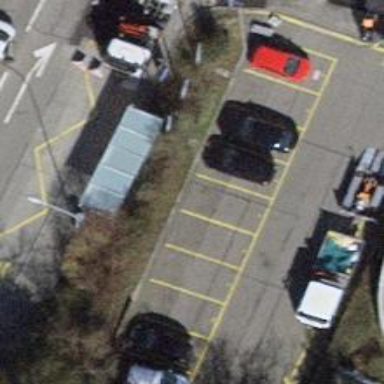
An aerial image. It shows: Car sharing facility.